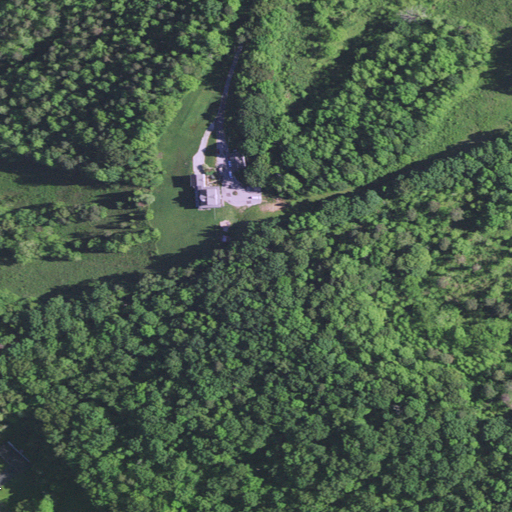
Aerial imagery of mountain in Kentucky named Yates Knob containing deciduous forest, pasture, mixed forest, grassland, medium intensity development, open development, and low intensity development